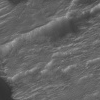
Atmospheric dust classification: not_dusty